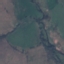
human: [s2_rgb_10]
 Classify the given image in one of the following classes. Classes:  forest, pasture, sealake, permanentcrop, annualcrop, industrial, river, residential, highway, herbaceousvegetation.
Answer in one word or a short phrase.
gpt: HerbaceousVegetation